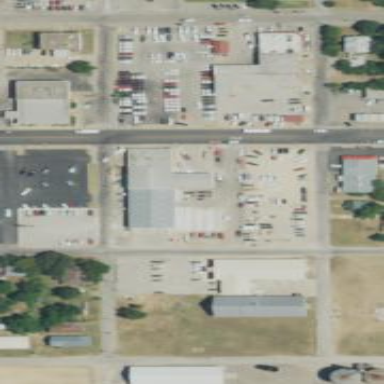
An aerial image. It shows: Retail area with car shop.